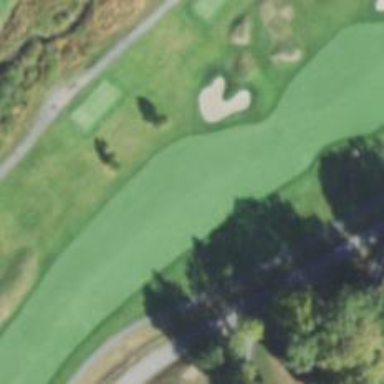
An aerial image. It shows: Golf hole.